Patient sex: M
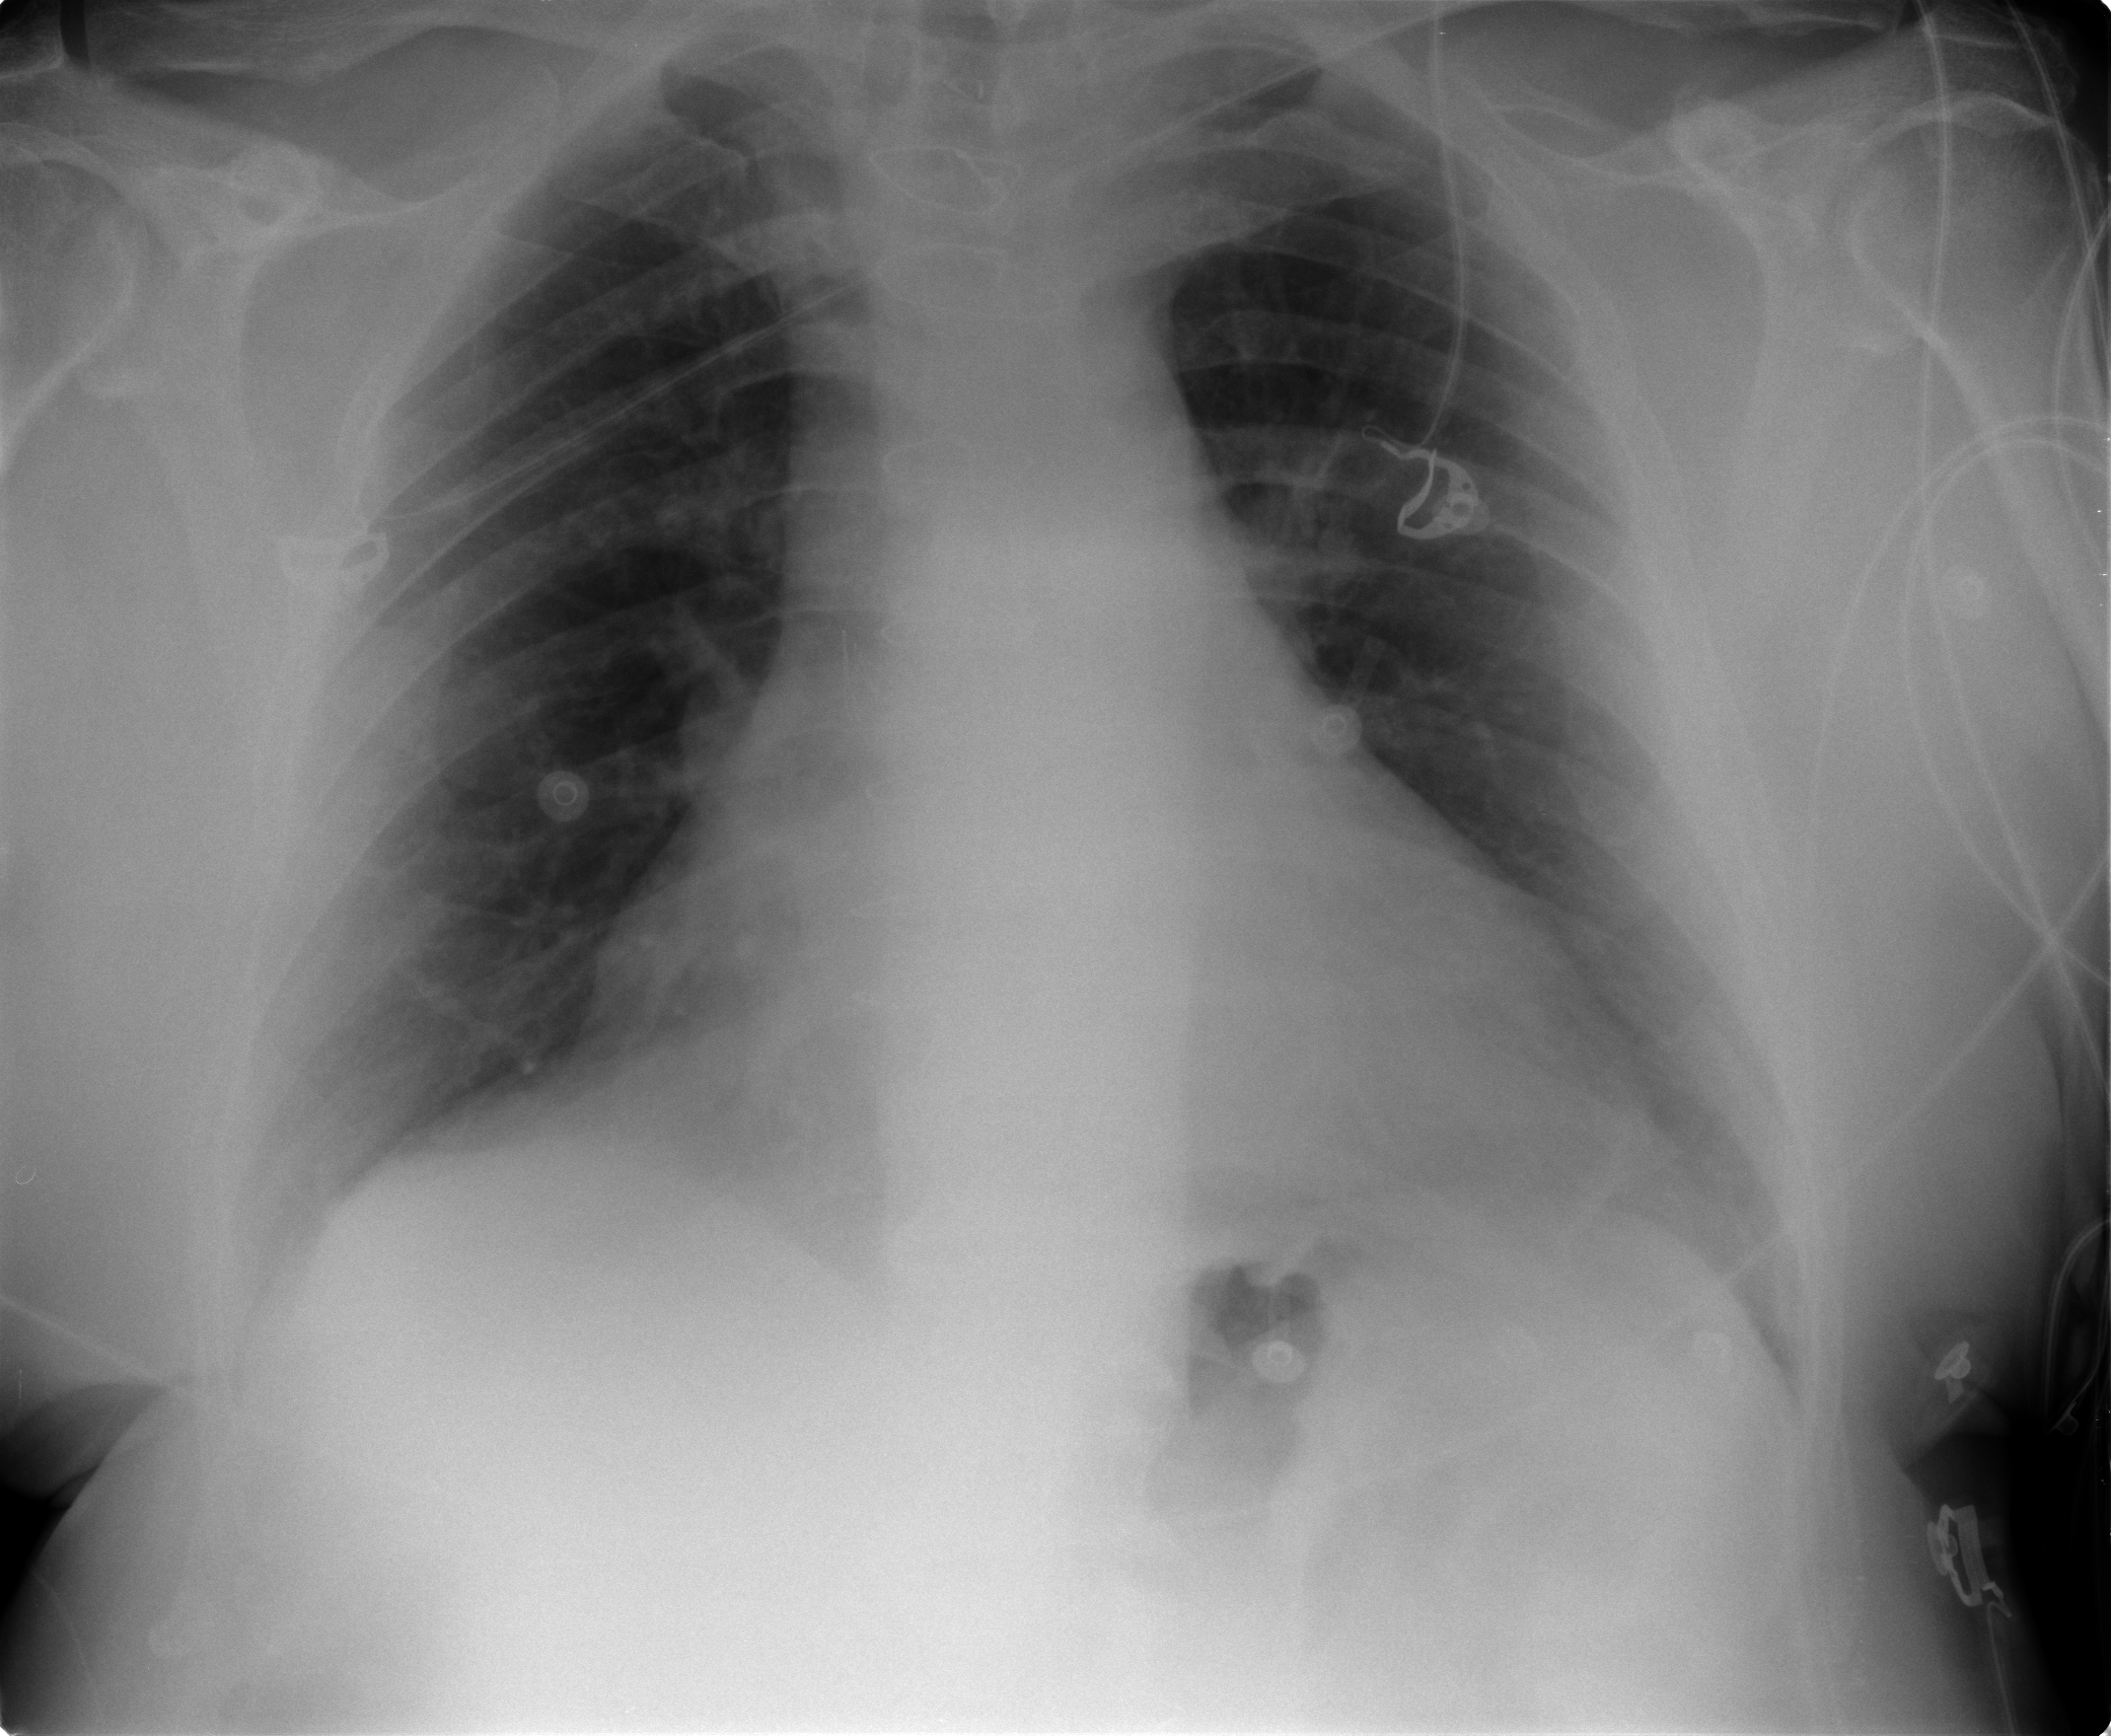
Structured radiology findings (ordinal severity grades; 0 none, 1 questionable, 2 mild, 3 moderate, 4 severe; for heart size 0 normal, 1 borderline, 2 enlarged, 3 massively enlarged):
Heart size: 2
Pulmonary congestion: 0
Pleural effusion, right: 2
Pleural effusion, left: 2
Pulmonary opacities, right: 2
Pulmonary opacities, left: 2
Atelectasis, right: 2
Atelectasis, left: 2